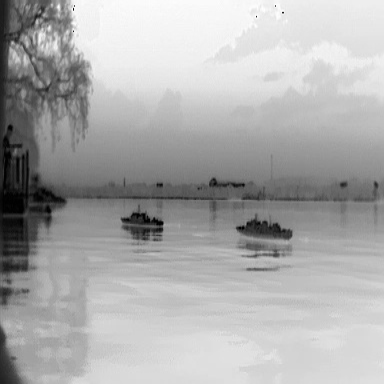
There are two warships in the infrared image.